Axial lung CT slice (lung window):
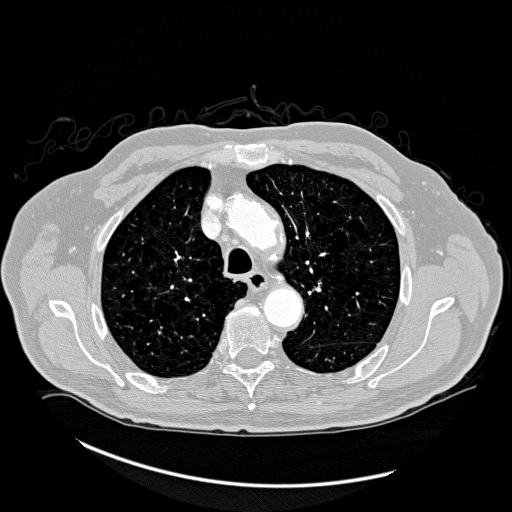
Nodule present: no